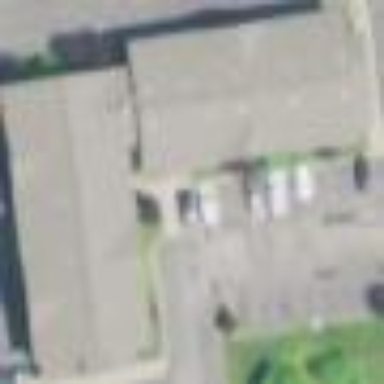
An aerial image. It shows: Motel building with g-shaped roof.